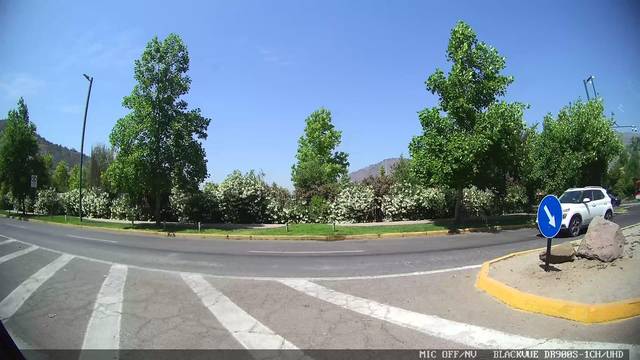
Region: Chile
Coordinates: -33.337, -70.545